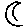
Label: moon